Breast ultrasound image
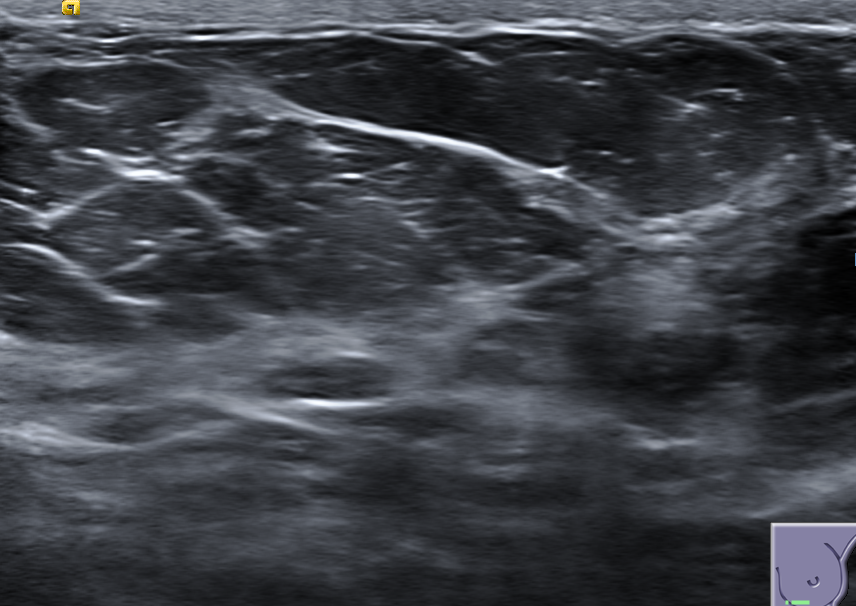
Diagnosis: normal